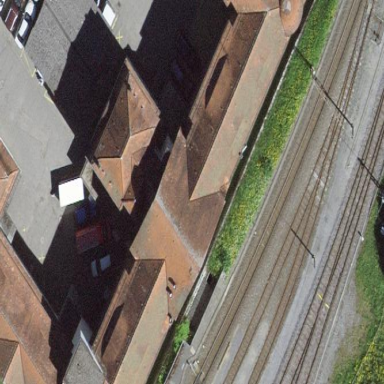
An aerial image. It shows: Industrial building.